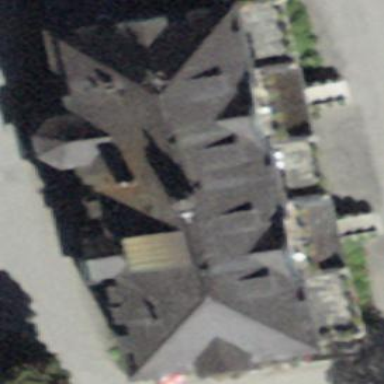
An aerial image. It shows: Nursing home building.